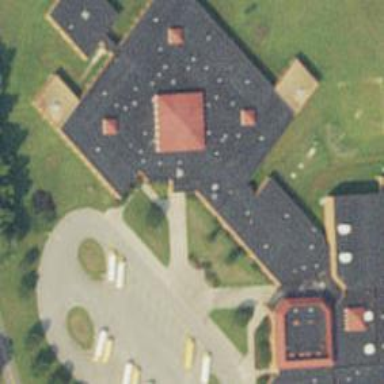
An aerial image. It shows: School building.